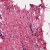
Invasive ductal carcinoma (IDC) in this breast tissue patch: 0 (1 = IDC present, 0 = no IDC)